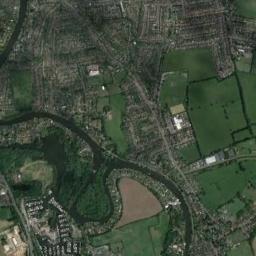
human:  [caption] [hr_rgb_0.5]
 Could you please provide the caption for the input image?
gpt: The deep blue river with a winding bank goes through the residential area .

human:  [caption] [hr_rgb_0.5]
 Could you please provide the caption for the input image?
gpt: The river goes through farmland and houses .

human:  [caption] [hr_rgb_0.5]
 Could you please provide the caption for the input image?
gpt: A winding green river runs through the urban area .

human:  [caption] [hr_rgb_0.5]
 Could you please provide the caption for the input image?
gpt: Many trees are around the river .

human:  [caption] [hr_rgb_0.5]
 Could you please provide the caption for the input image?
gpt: There are many buildings and some green farmlands near the river .